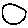
Label: circle